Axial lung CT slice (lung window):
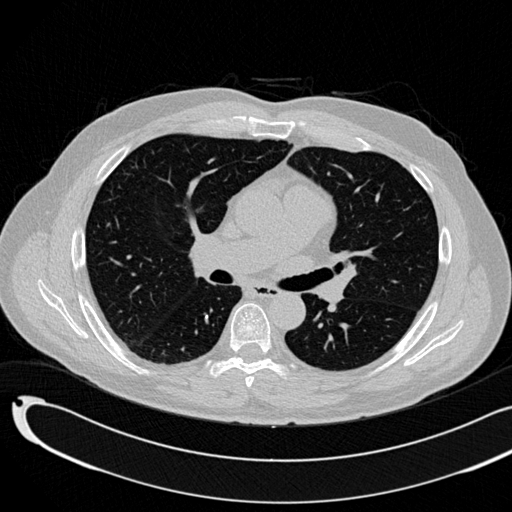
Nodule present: no